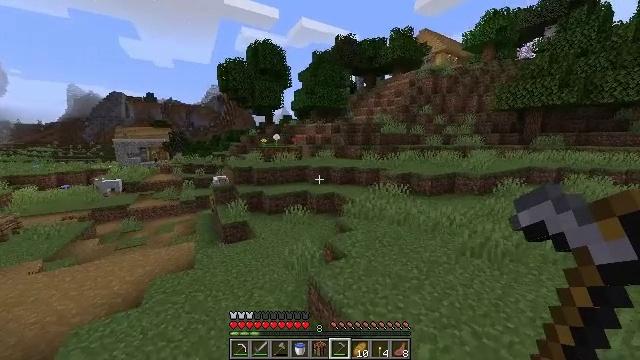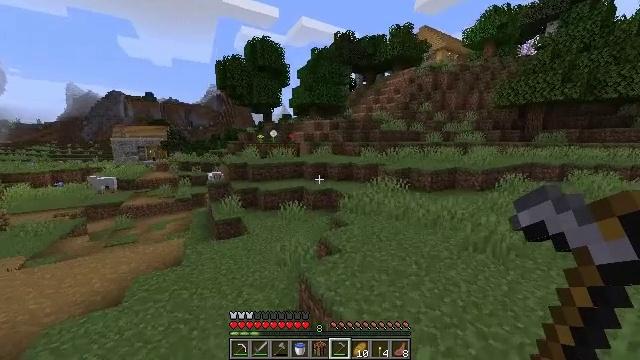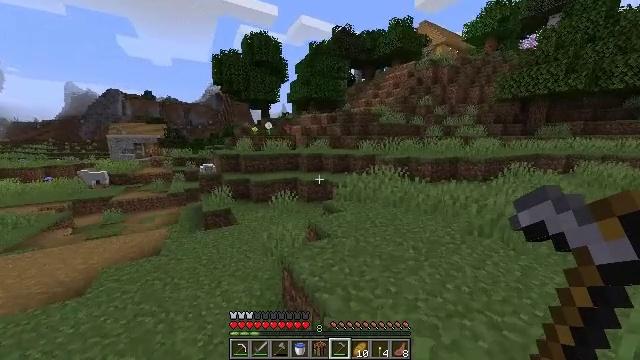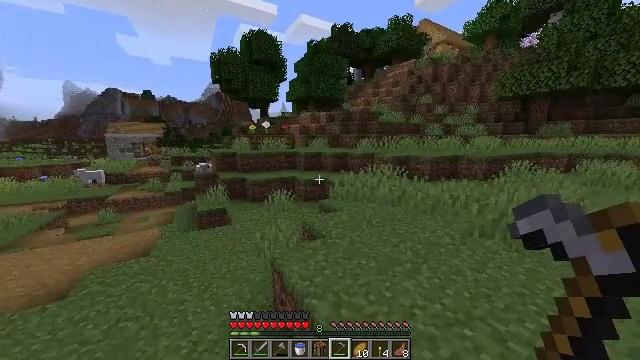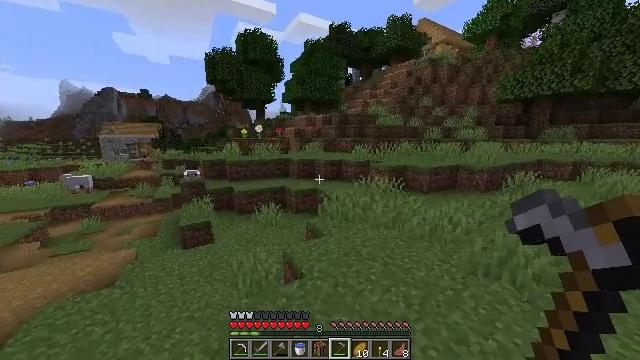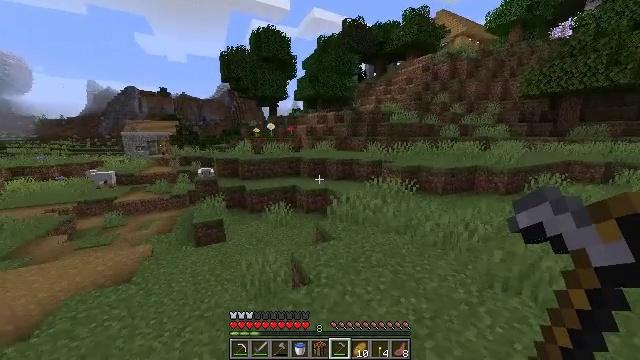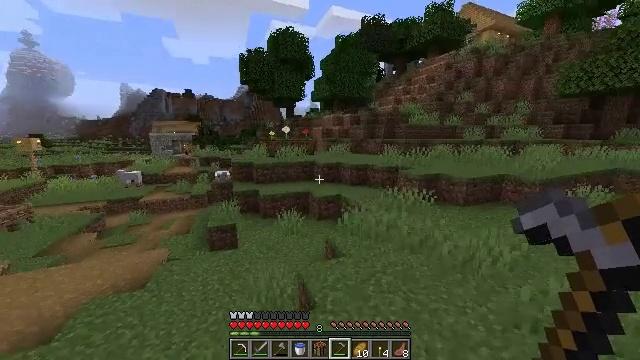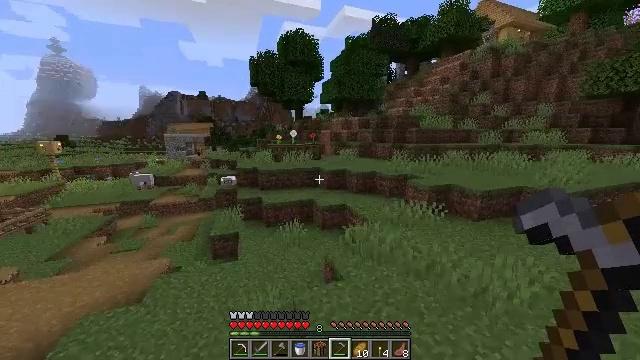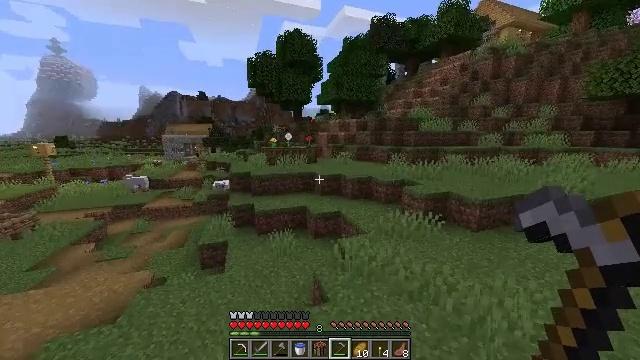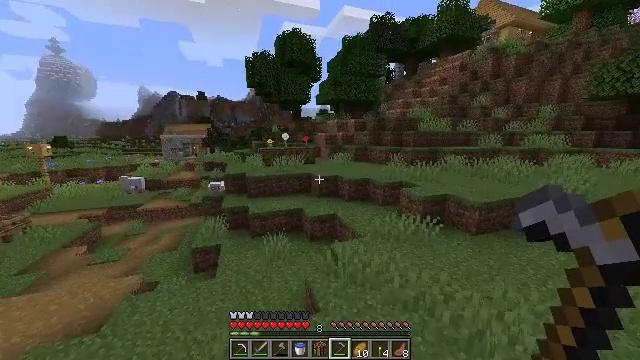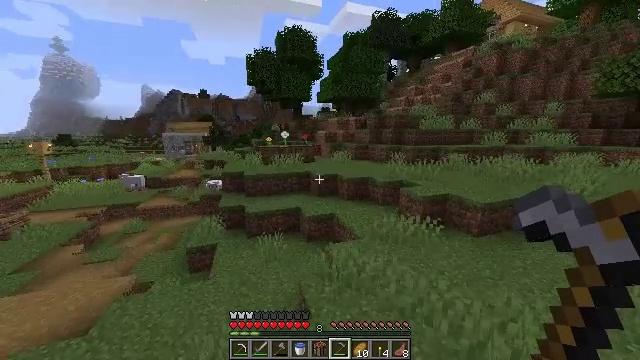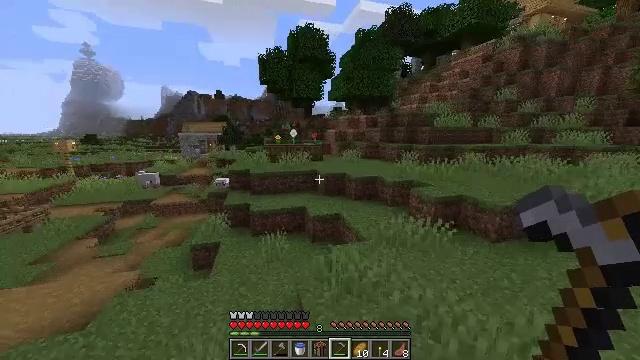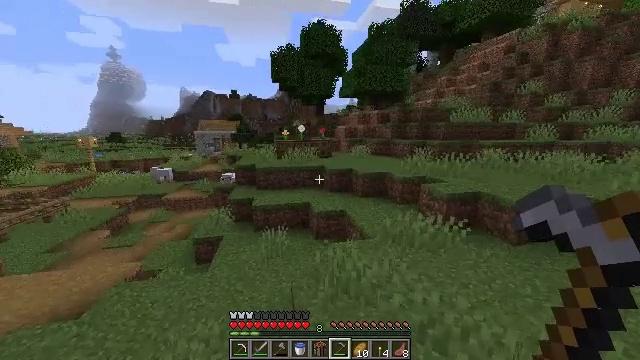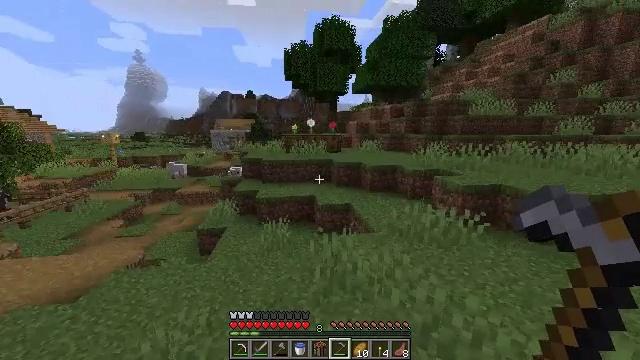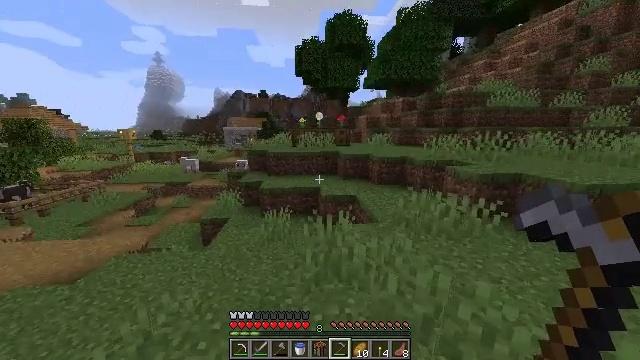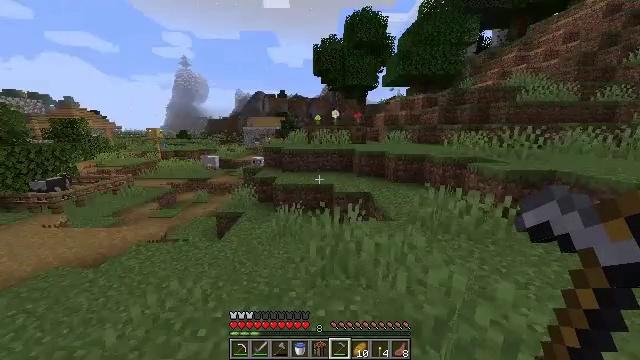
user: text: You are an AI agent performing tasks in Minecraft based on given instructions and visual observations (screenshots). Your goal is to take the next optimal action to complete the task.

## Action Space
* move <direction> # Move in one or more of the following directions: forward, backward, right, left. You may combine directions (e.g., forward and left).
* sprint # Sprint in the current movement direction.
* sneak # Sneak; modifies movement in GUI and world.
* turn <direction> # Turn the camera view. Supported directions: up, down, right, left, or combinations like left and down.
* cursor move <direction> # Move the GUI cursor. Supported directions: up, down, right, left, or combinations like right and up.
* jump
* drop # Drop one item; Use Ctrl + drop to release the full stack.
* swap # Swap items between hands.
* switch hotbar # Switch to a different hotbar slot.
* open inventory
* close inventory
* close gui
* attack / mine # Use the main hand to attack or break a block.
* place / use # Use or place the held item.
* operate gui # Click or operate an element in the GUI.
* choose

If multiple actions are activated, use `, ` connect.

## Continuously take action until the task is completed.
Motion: motion action
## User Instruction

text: Craft wheat.
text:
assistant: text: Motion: move forward and move right, sprint, jump
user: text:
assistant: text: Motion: move forward and move right, sprint, jump
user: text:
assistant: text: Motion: move forward and move right, sprint, jump
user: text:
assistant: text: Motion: move forward and move right, sprint, jump
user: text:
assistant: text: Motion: move forward and move right, sprint, turn left, jump
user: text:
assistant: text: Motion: move forward and move right, sprint, turn left, jump
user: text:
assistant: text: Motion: move forward and move right, sprint, turn left, jump
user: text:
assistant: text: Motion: move forward and move right, sprint, jump
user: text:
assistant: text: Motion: move forward and move right, sprint, jump
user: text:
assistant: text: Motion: move forward and move right, sprint, jump
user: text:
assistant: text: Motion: move forward and move right, sprint, turn left, jump
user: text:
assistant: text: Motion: move forward and move right, sprint, turn left, jump
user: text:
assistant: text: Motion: move forward and move right, sprint, turn left, jump
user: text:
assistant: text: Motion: move forward and move right, sprint, turn left, jump
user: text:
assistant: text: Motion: move forward and move right, sprint, turn left, jump
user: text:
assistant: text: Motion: move forward and move right, sprint, turn left, jump
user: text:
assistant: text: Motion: move forward and move right, sprint, turn left, jump
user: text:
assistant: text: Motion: move forward and move right, sprint, turn left, jump
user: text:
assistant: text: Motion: move forward and move right, sprint, turn left, jump
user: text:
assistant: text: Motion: move forward and move right, sprint, turn left
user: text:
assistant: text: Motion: move forward and move right, sprint, turn left
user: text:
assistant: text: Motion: move forward and move right, sprint
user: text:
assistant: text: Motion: move forward and move right, sprint
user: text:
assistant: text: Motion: move forward and move right, sprint
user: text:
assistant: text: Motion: move forward and move right, sprint
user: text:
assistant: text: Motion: move forward, sprint
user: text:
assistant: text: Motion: move forward, sprint
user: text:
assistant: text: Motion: move forward and move right, sprint, turn right
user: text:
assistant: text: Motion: move forward and move right, sprint, turn right
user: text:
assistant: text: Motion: move forward and move right, sprint